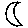
Label: moon